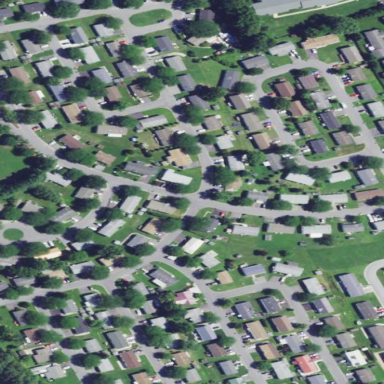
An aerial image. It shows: Single-family residential area.